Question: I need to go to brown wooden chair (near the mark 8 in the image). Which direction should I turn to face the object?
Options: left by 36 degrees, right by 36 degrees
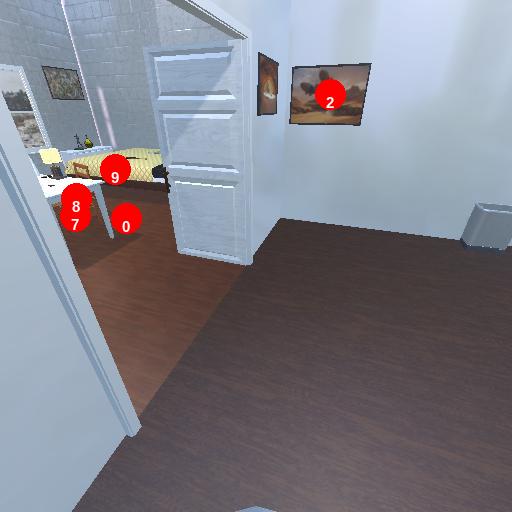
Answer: left by 36 degrees